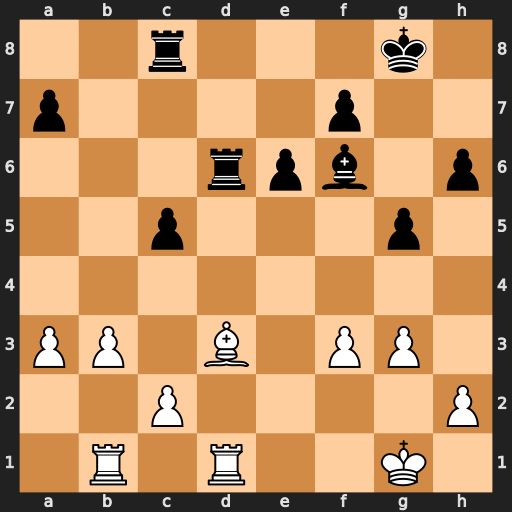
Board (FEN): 2r3k1/p4p2/3rpb1p/2p3p1/8/PP1B1PP1/2P4P/1R1R2K1
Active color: w
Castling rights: -
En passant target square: -
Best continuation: Bh7+ Kxh7 Rxd6